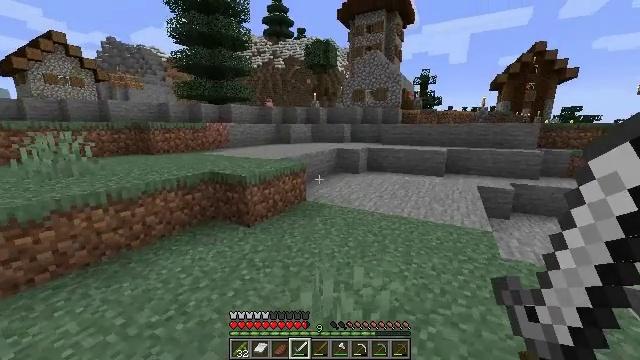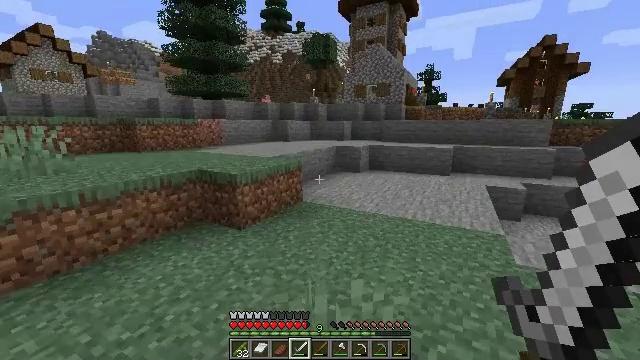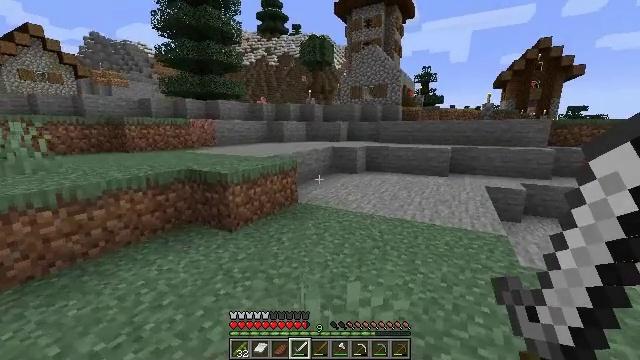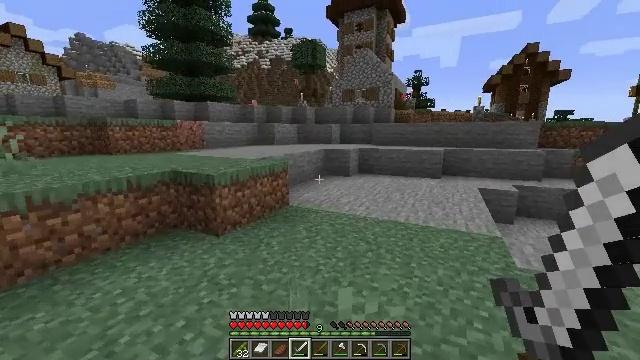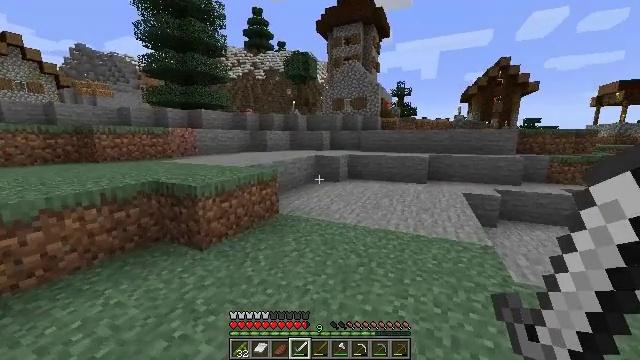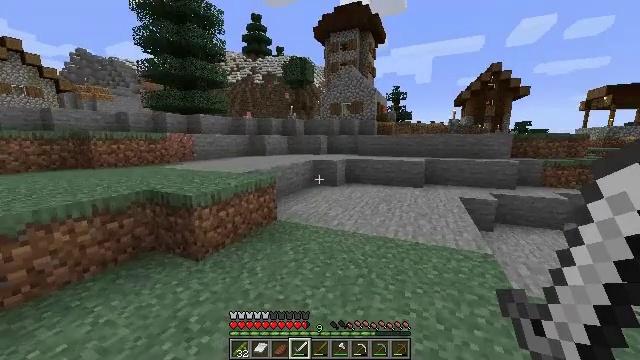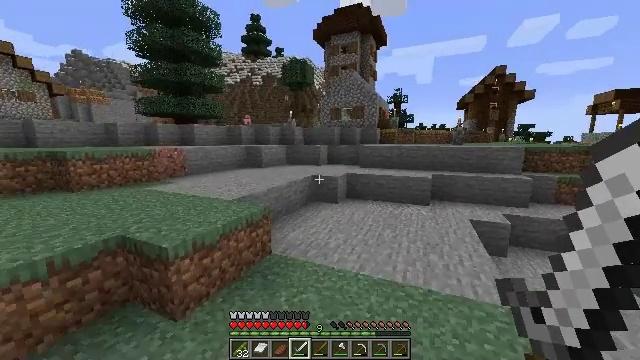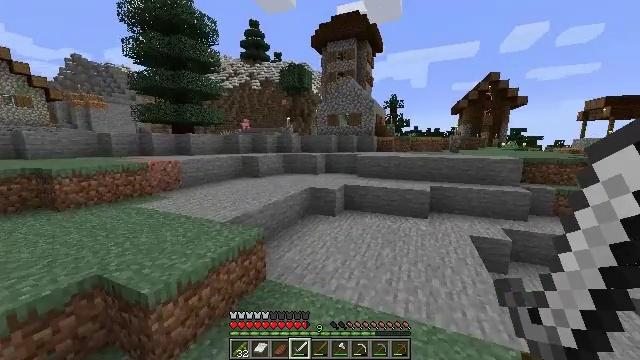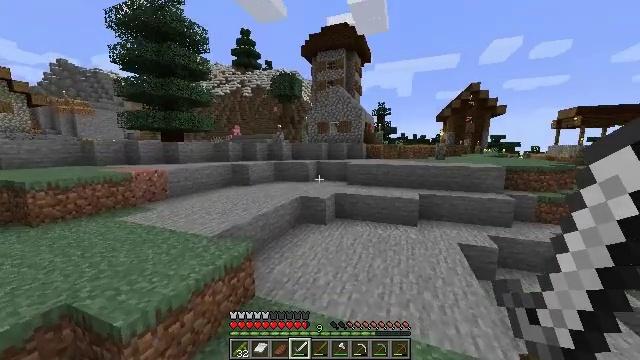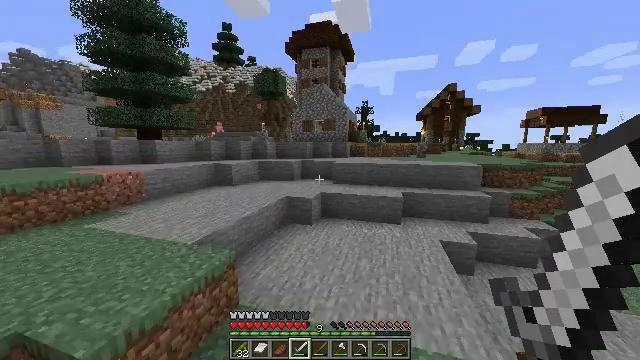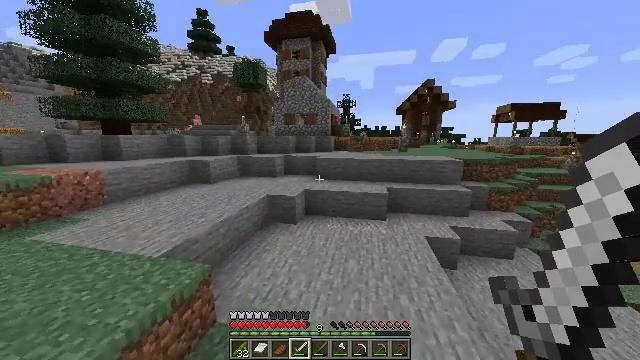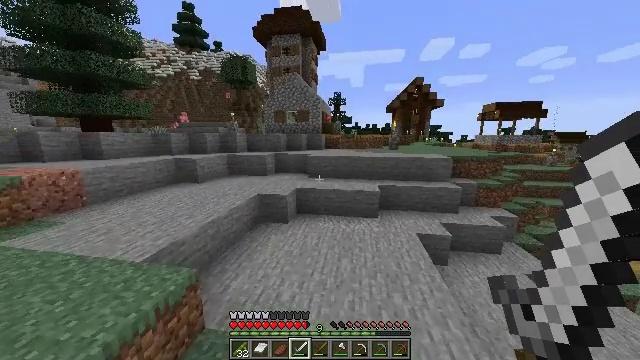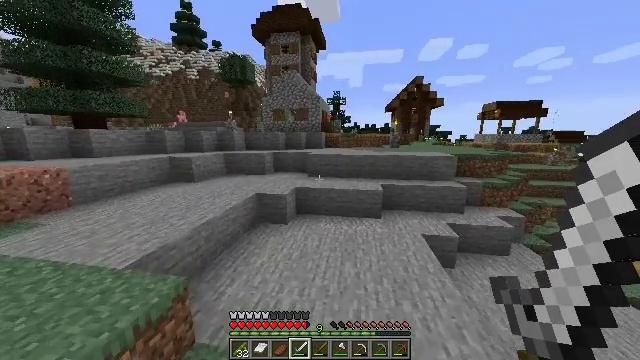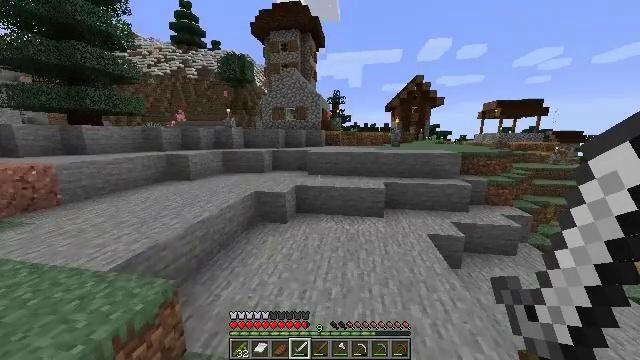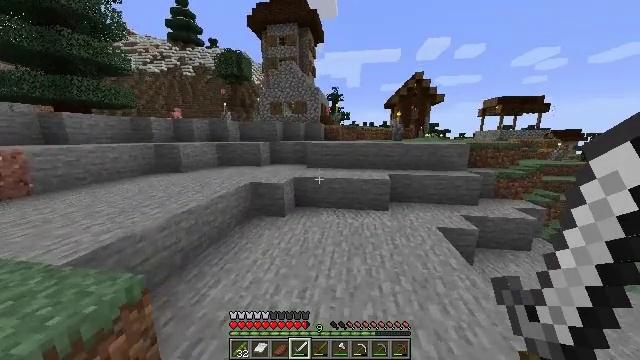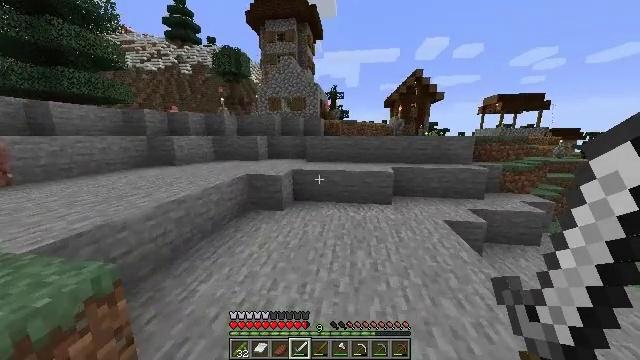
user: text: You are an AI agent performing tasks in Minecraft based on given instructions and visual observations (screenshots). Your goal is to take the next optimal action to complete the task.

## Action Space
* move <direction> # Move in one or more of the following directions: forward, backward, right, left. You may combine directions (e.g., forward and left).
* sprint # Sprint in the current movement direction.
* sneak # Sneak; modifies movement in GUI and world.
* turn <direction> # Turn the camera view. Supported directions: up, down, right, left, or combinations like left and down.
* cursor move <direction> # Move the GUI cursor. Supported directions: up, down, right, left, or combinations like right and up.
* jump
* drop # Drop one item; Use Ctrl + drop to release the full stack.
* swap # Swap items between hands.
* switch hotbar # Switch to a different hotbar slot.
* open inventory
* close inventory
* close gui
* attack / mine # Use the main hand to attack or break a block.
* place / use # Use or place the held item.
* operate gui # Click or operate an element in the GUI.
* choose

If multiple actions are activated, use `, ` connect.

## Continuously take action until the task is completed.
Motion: motion action
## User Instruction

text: Gather sweet berries from the bush.
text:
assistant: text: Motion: move forward, jump
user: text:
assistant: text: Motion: move forward, jump
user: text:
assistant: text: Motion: move forward, turn right, jump
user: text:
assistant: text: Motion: move forward, sprint, turn right, jump
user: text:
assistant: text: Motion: move forward, sprint, jump
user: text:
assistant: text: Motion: move forward, sprint, jump
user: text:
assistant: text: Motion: move forward, sprint, jump
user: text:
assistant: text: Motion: move forward, sprint, turn right and up, jump
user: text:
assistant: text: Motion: move forward, turn right, jump
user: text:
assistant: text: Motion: move forward, turn right and down, jump
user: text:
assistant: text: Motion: move forward, turn right, jump
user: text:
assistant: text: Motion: move forward, jump
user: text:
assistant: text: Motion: move forward, jump
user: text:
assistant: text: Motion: move forward, jump
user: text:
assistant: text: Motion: move forward, sprint, jump
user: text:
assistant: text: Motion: move forward, sprint, jump
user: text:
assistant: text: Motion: move forward, sprint, jump
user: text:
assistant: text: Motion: move forward, sprint, turn right, jump
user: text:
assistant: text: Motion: move forward, turn right, jump
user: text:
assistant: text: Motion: move forward, turn right, jump
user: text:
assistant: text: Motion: move forward, turn right and down, jump
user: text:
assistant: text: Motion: move forward, jump
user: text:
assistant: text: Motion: move forward, jump
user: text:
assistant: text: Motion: move forward, jump
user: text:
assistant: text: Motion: move forward, sprint, jump
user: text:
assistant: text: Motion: move forward, sprint, jump
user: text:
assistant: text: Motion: move forward, sprint, jump
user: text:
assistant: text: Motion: move forward, sprint, jump
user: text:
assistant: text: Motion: move forward, jump
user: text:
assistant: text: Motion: move forward, jump